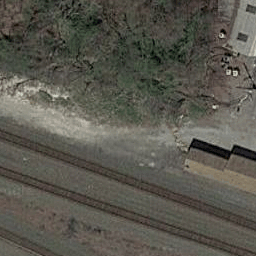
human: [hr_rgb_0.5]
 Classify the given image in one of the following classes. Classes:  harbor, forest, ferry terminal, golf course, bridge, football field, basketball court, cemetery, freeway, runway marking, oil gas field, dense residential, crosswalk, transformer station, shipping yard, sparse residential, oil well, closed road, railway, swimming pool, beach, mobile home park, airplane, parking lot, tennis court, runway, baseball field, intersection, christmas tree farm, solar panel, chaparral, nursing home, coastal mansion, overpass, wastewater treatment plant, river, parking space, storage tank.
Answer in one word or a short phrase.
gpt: railway